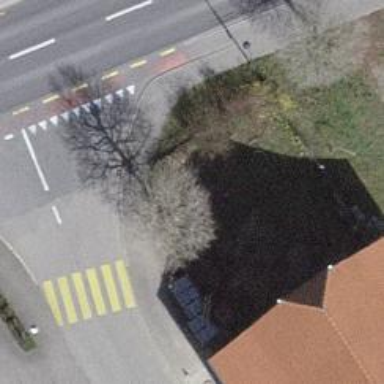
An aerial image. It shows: Sidewalk along the footway.